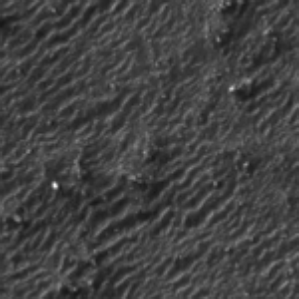
Label: frost